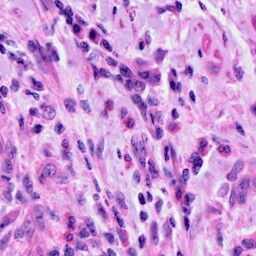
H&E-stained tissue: Cervix